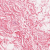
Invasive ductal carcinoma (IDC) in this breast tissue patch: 0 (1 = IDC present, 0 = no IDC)